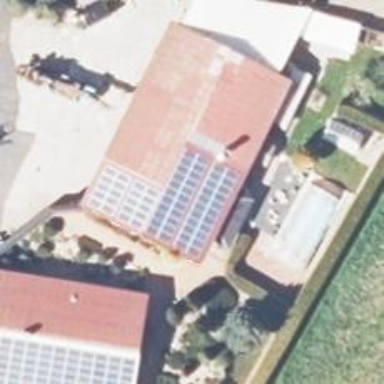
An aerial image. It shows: Solar photovoltaic panel generating electricity through small installation.